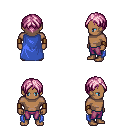
a pixel art fantasy rpg character, male body template, human, dark skin, blue cape, magenta pants, pink parted hairstyle, leather bracers, four views (front, back, left, right), 2x2 character sprite sheet, small pixel art, hard edges, no anti-aliasing